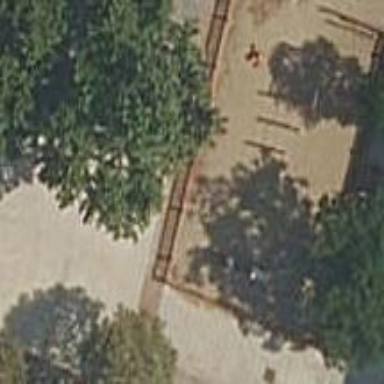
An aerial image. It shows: Playground area for leisure land.